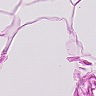
Metastatic tissue present: no